Question: I have these lines to init a view
'''
let rect : CGRect = CGRectMake(0,0,320,100)
var vista : UIView = init(frame: rect)
'''
but if I transpose the rect declaration to the second line like this
'''
var vista : UIView = init(frame: CGRectMake(0,0,320,100))
'''
it gives me this error:

why?
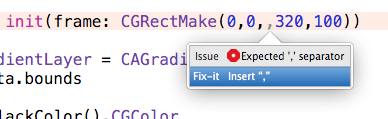
Answer: You are using initialiser incorrectly, the correct way is
'''
var vista : UIView = UIView(frame:CGRectMake(0,0,320,100))
'''